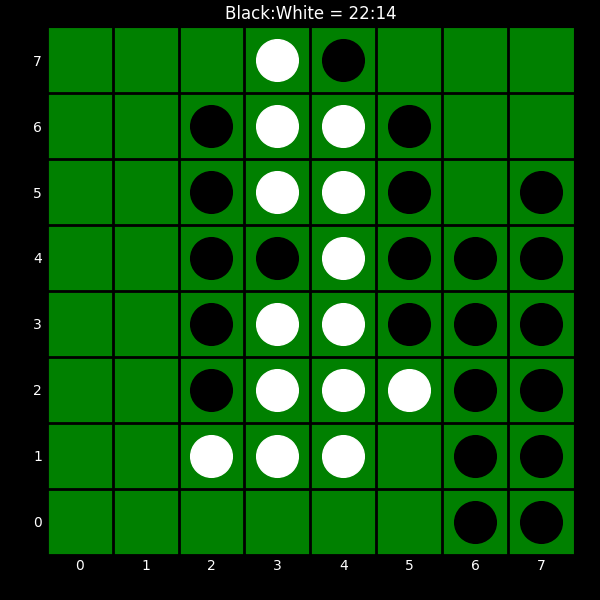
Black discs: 22
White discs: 14